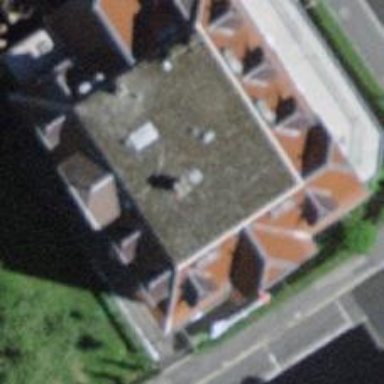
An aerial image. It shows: Hotel.